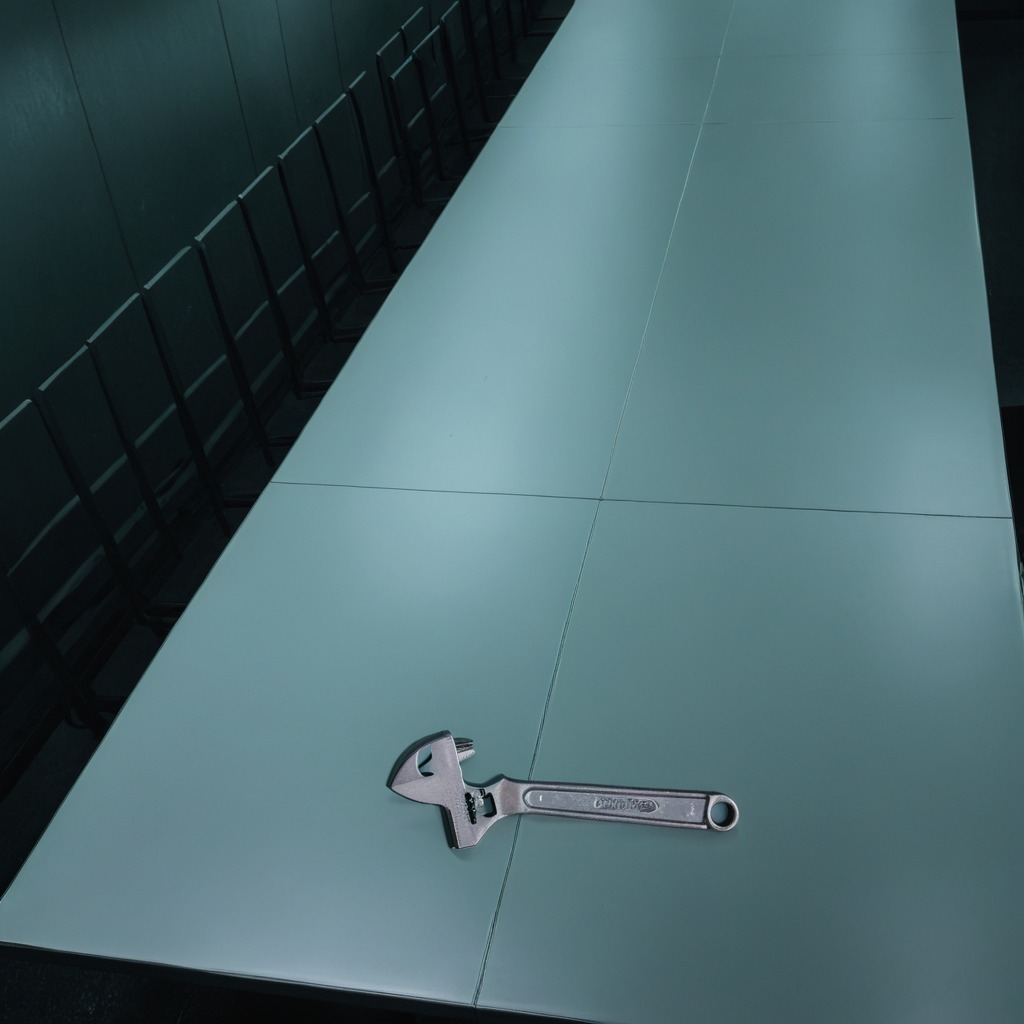
A wrench is lying on a clean empty table in a railway signal maintenance room lit by harsh overhead fluorescents photorealistic surface textures crisp shadows high dynamic range